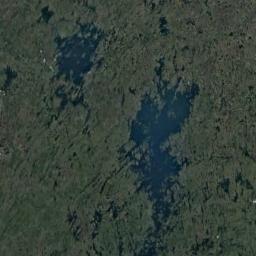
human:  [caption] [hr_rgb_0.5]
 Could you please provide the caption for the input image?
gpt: The two lakes are of the same color .

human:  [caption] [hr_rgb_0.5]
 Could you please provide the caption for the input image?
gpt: Two blue lakes surrounded by forest .

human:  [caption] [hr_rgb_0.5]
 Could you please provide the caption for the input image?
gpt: Some lakes of different sizes with borders that are not obvious lie on a plain covered with vegetation and the water is blue .

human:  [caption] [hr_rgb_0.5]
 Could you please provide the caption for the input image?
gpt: There are many lakes of different shapes and sizes .

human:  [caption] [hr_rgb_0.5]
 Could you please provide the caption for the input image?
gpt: There are meadows around the blue lakes .